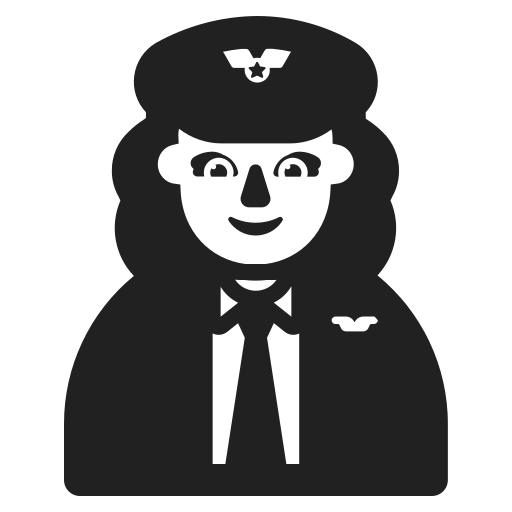
woman pilot high contrast default